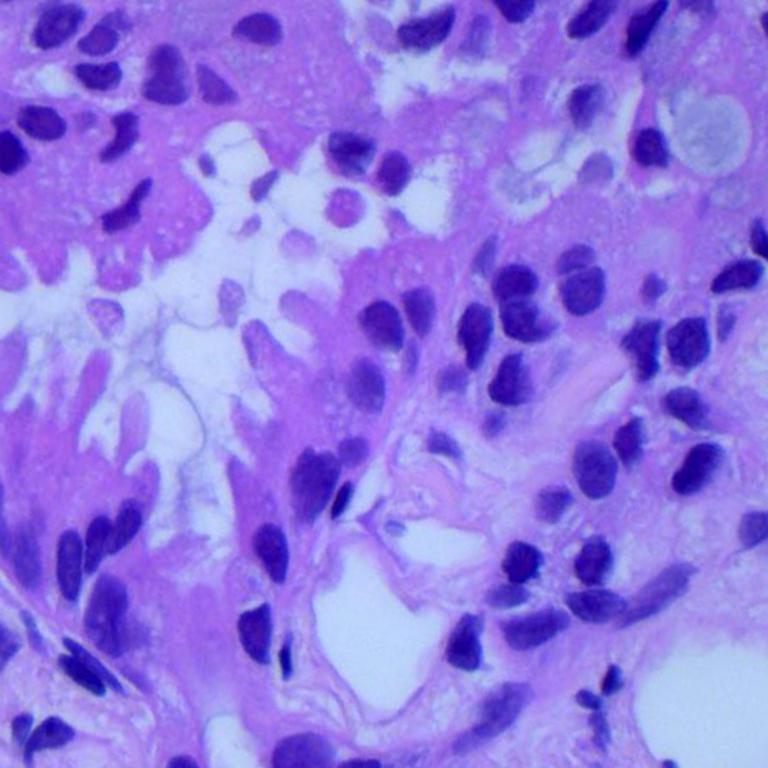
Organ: lung
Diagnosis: adenocarcinomas